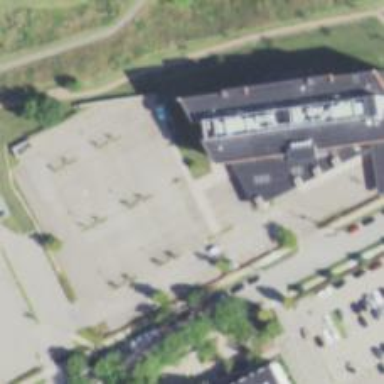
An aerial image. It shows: Parking space.